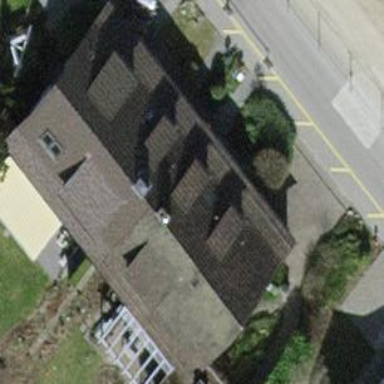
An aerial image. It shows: House with tiled roof.